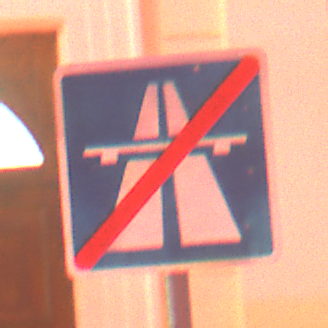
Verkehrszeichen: EndeAutbahn
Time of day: Night
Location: Outdoor (Urban)
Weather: Overcast
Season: Winter
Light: Artificial